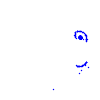
Particle: pion